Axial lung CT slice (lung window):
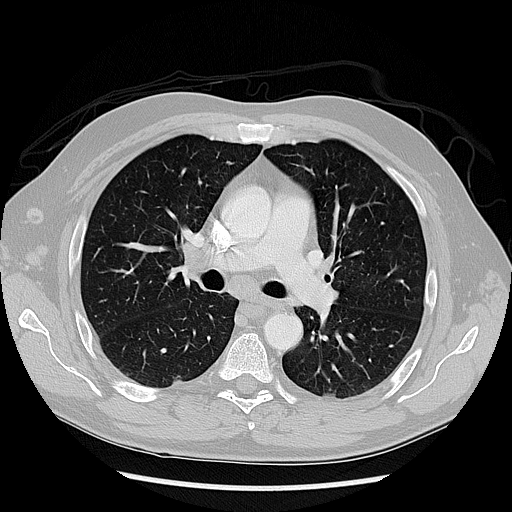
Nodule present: no